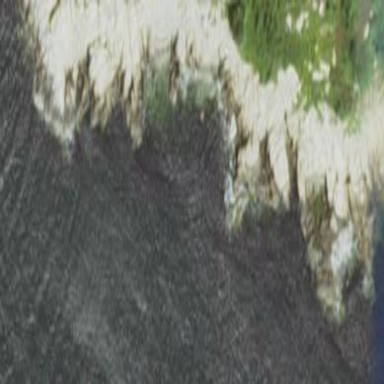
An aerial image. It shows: Rocky area where the tidal waters flow in.